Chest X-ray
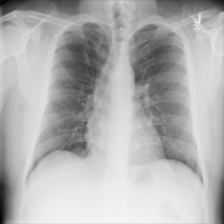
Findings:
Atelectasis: negative
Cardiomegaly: negative
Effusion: negative
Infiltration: negative
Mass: negative
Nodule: negative
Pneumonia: negative
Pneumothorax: negative
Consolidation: negative
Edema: negative
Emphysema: negative
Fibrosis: negative
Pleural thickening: negative
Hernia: negative